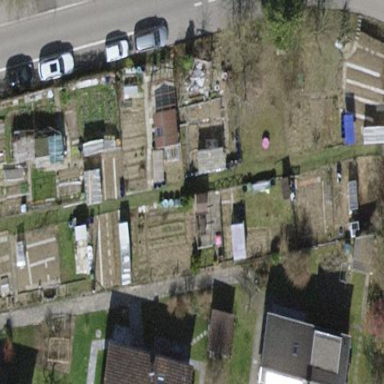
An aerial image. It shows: Area designated for allotments.